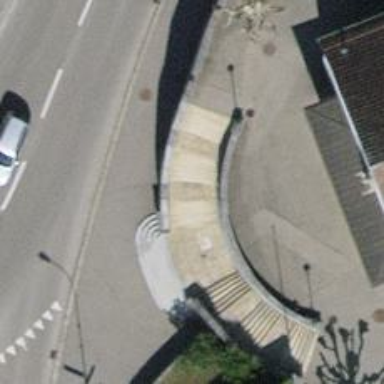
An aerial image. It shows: Road with steps.